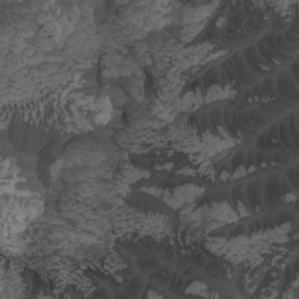
Label: non_frost